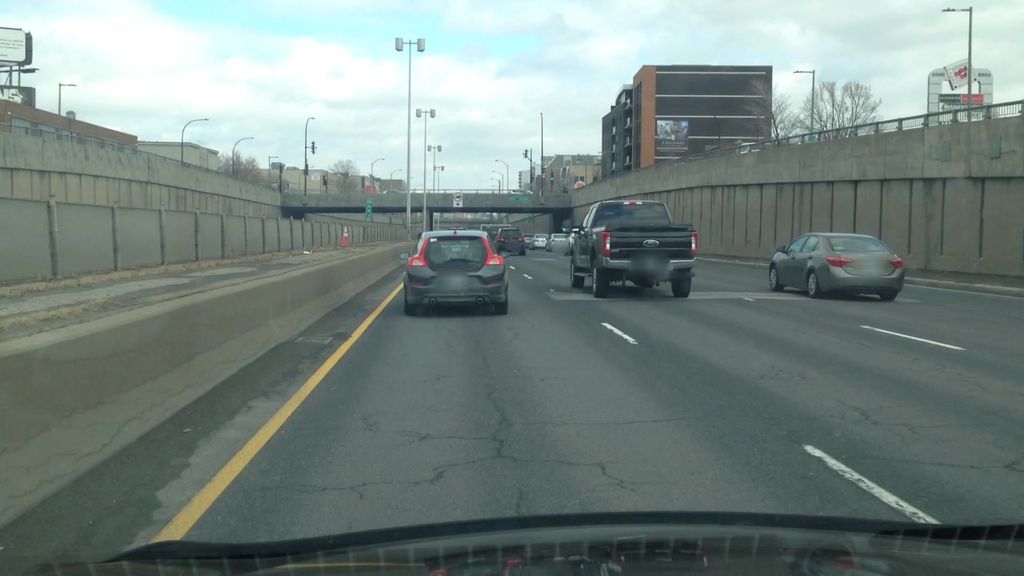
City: montreal